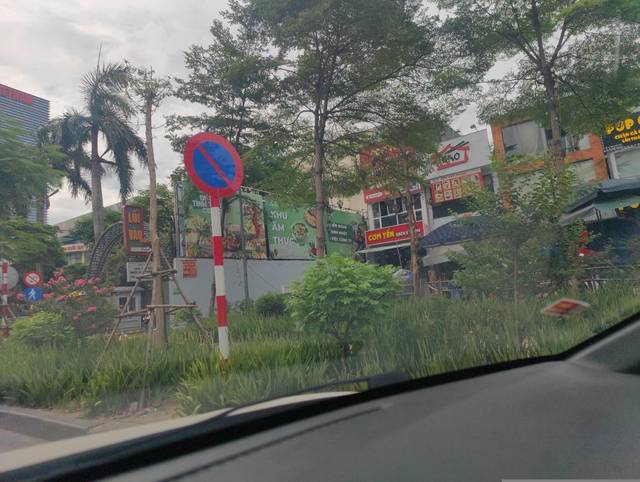
Region: Vietnam
Coordinates: 21.016, 105.816